Question: I pass to my MVC view a ViewBag object which contain a list of items. These items are then added through the use of a For loop to a Javascript method called 'AddRows' which creates and adds a new HTML row to a table in the view.
This code has worked before but I have run into an issue where I'm getting the following error:

'''
@foreach (var cartItem in (List<LoginTest.Models.CartItem>)ViewBag.Data)
{
var cartItemId = '@cartItem.CartItemId';
var cartImage = '@cartItem.CartItemImage';
var cartItemName = '@cartItem.CartItemName';
var cartBrand = '@cartItem.CartItemBrand';
var cartItemPrice = '@cartItem.CartItemPrice';
var cartItemCartItemQty = '@cartItem.CartItemQty';
AddRows(cartItemId, cartImage, cartItemName, cartBrand, cartItemPrice, cartItemCartItemQty);
}
<script type="text/javascript">
var AddRows = function (productId, productImage, productName, productBrand, productPrice, productQty) {
var button = '<input class="btn btn-primary btn-block deleteItem" type="button" value="Remove"/>';
var image = '<img src="/Images/' + productImage + '" class="productCartImage"/>';
var selectors = '<input id="demo1" class="touchSpin" type="text" value="' + productQty + '" name="demo1">';
var $html = $('<tr class="item">' +
'<td class="prodId" style="display:none;">' + productId + '</td>' +
'<td class="prodImage hidden-xs">' + image + '</td>' +
'<td class="prodName">' + productName + '</td>' +
'<td class="prodBrand">' + productBrand + '</td>' +
'<td class="prodPrice"> PS' + productPrice + '</td>' +
'<td class="prodQty TableCell">' + selectors + '</td>' +
'<td>' + button + '</td>' +
'</tr>');
$html.find("input[name='demo1']").TouchSpin({
min: 1,
max: 100,
step: 1,
});
$('#Table1 > tbody:last').append($html);
};
</script>
'''
1. Tried changing the single quote around each property of the item in the list from a single quote to a double. This will sort the string literal issue but then creates an error saying that the AddRows methed cannot be found.
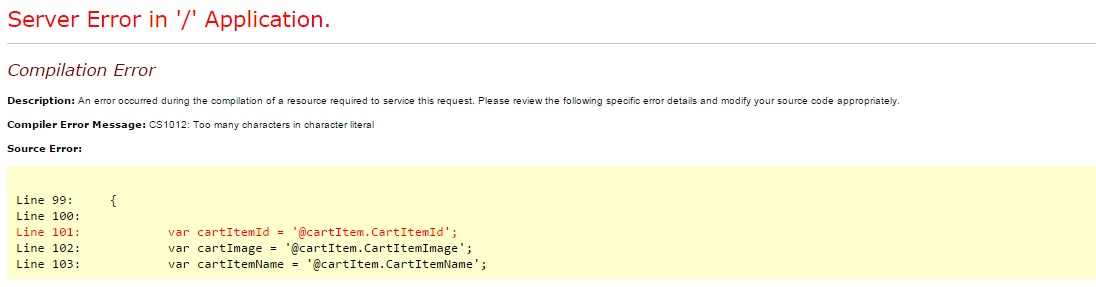
Answer: Instead of
'''
@foreach (var cartItem in (List<LoginTest.Models.CartItem>)ViewBag.Data)
{
var cartItemId = '@cartItem.CartItemId';
var cartImage = '@cartItem.CartItemImage';
var cartItemName = '@cartItem.CartItemName';
var cartBrand = '@cartItem.CartItemBrand';
var cartItemPrice = '@cartItem.CartItemPrice';
var cartItemCartItemQty = '@cartItem.CartItemQty';
AddRows(cartItemId, cartImage, cartItemName, cartBrand, cartItemPrice, cartItemCartItemQty);
}
'''
Use this
'''
@foreach (var cartItem in (List<LoginTest.Models.CartItem>)ViewBag.Data)
{
<text>
var cartItemId = '@cartItem.CartItemId';
var cartImage = '@cartItem.CartItemImage';
var cartItemName = '@cartItem.CartItemName';
var cartBrand = '@cartItem.CartItemBrand';
var cartItemPrice = '@cartItem.CartItemPrice';
var cartItemCartItemQty = '@cartItem.CartItemQty';
AddRows(cartItemId, cartImage, cartItemName, cartBrand, cartItemPrice, cartItemCartItemQty);
</text>
}
'''
the '<text>' element tell Razor that the code shouldn't be considered as C#